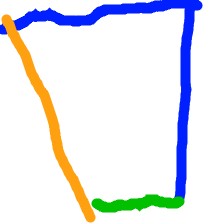
Shape: trapezoid